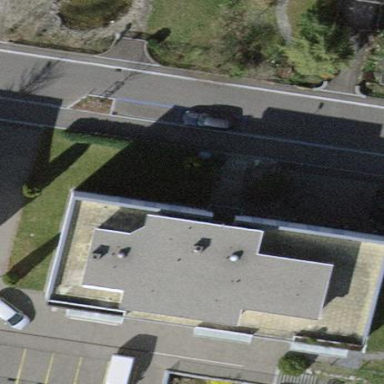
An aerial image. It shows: Detached building.